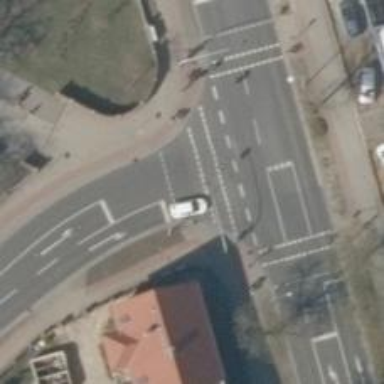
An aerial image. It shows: Secondary road with asphalt surface. There are sidewalks on both sides and cycle track.